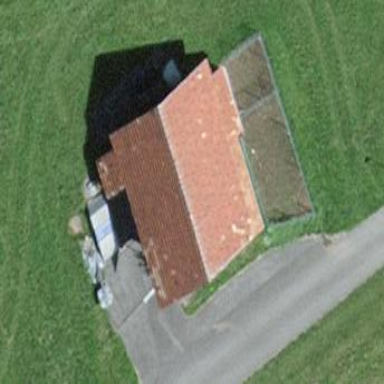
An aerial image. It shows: Barn.